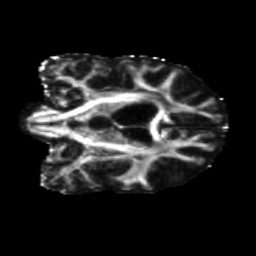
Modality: FA
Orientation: coronal
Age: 63
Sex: female
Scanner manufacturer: siemens
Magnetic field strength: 3 T
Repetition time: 5.25 s
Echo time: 0.08 s